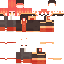
A female human skin with medium skin, wearing brown helmet dressed in a red hoodie and red pants, featuring a closed mouth.